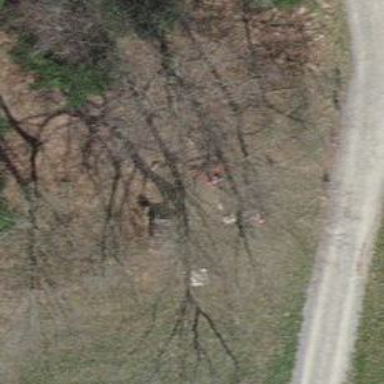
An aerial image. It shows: Red bench.